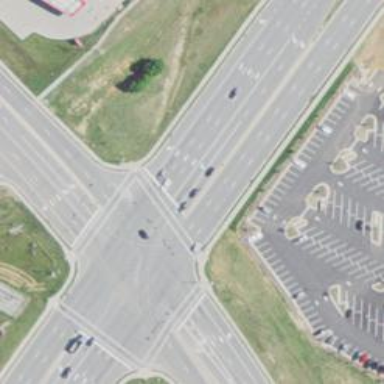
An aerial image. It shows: Marked crossing on the road.